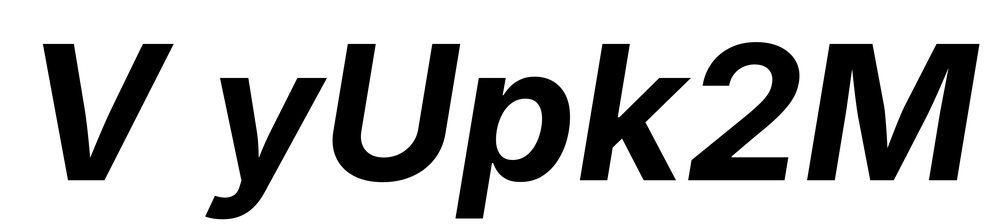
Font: Inter-Italic_Bold_Italic